Interaction volume radius: 5 \u00c5
Interaction volume height: 50 \u00c5
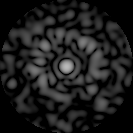
Disorder parameter: 0.7862